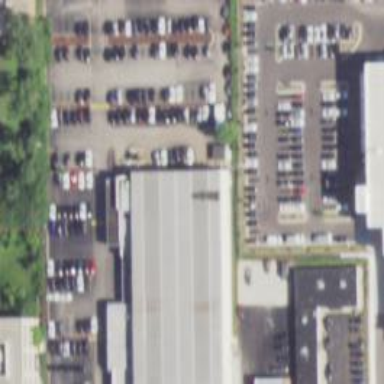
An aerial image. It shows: Building housing car shop.